Field crop: maize
Growth stage: 2
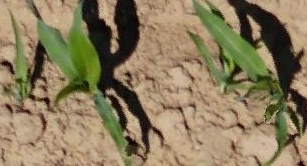
Species: maize